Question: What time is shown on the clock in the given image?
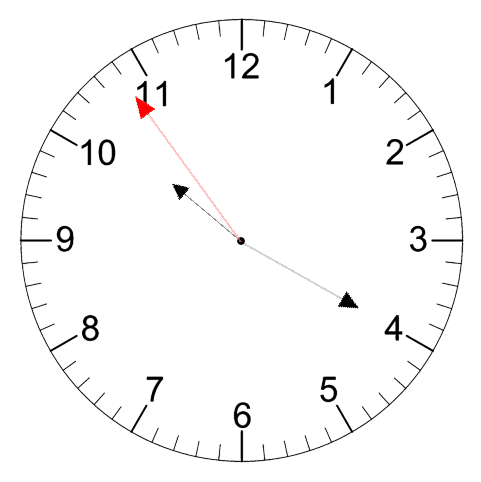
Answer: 10:19:54